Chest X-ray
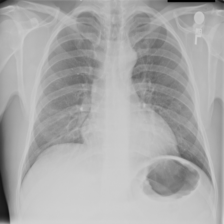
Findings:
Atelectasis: negative
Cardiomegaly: negative
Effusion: negative
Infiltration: negative
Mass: negative
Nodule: negative
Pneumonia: negative
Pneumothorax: negative
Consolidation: negative
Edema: negative
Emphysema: negative
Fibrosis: negative
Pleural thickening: negative
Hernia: negative